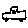
Label: car